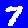
Digit: 7